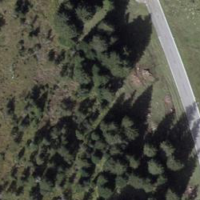
EUNIS habitat code: 31
Species observed at this site:
Zygaena purpuralis